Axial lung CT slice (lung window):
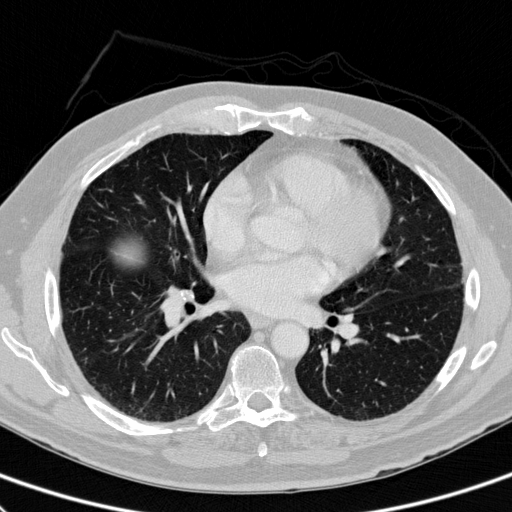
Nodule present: no